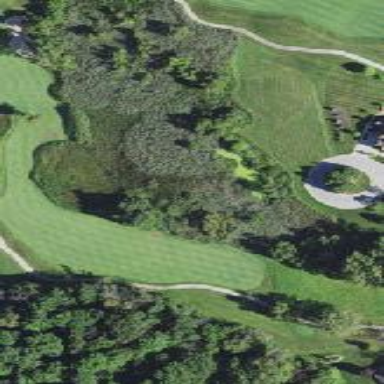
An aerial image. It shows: Grassy area designated as golf fairway.